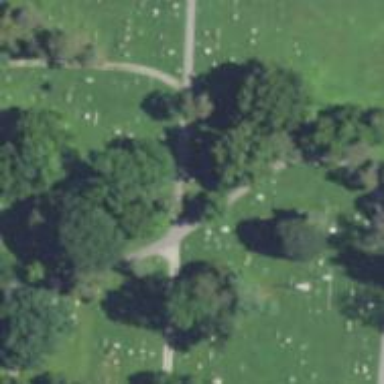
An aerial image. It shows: Memorial site with historic significance.